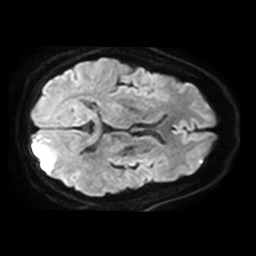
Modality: TRACE
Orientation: axial
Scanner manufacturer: philips
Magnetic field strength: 3 T
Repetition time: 4.072 s
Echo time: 0.06042 s